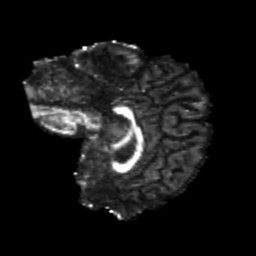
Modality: FA
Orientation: sagittal
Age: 22
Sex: female
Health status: healthy
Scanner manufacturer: philips
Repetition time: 7.389 s
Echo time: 0.08599 s